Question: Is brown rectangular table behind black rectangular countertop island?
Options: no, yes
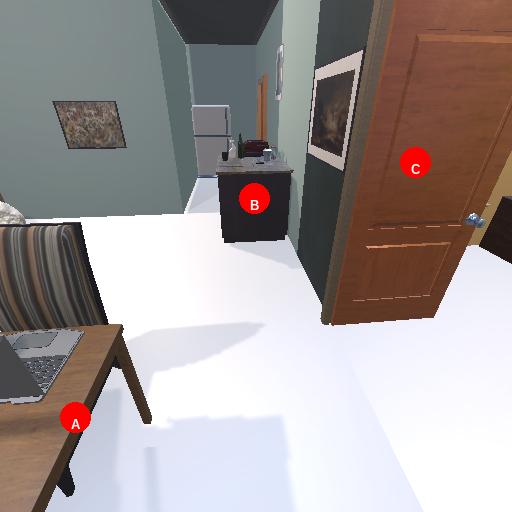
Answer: no